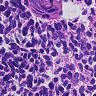
Metastatic tissue present: no